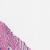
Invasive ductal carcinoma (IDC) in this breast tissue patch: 0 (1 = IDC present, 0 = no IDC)